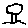
Label: tree